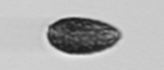
Label: Pseudochattonella_farcimen